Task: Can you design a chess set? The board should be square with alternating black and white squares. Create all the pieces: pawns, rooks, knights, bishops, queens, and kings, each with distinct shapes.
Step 5171:
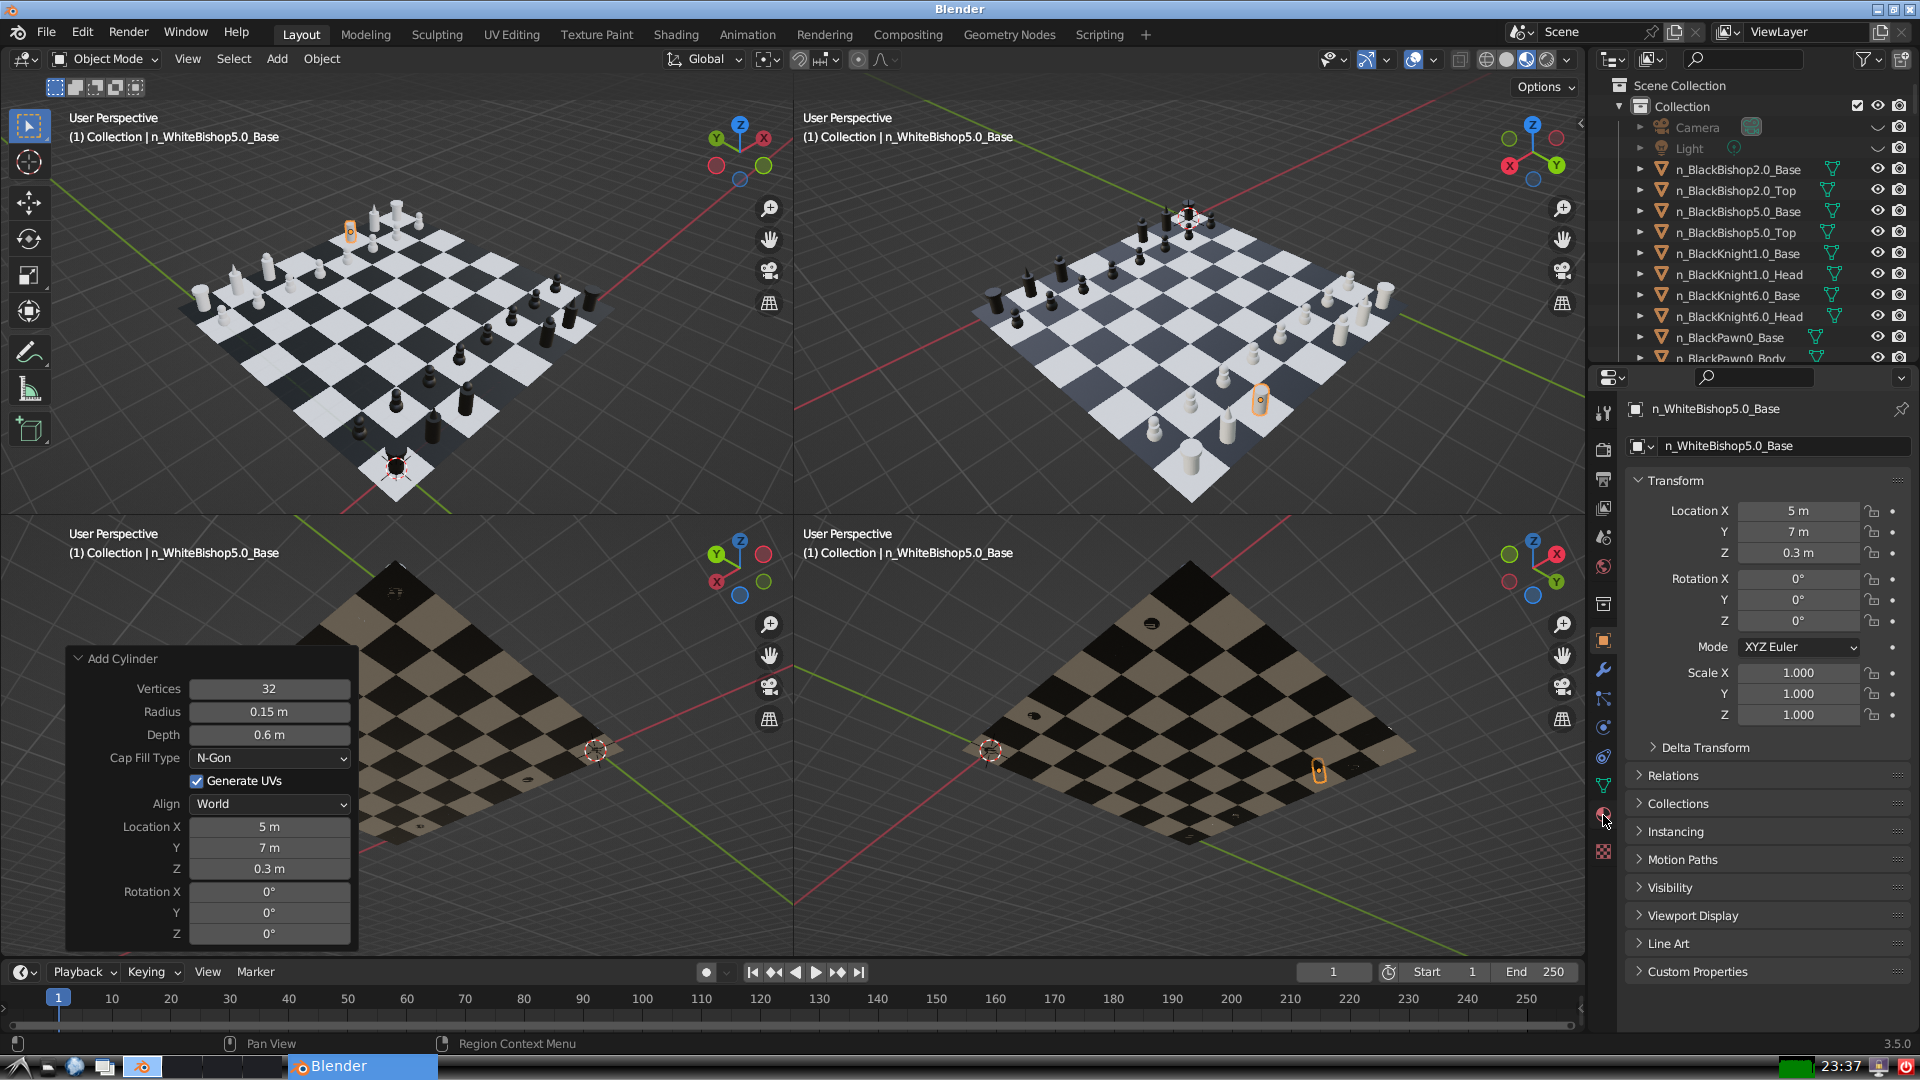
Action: click: no